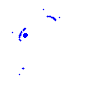
Particle: pion